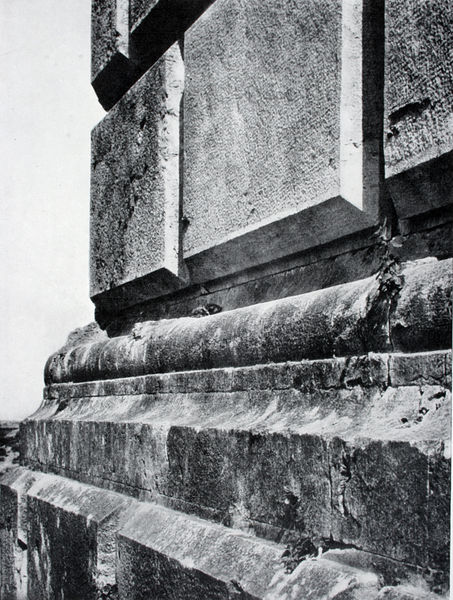
Titel: Linker Turm, Detail
Künstler: Liphantes
Standort: Capua
Institution: Brückentoranlage
Schlagwörter: gestein, himmel, weiß, landschaft, stadt, ausschnitt, grau, schwarz, gebäude, haus, alt, wand, architektur, sockel, stein, kirche, pflanze, ecke, fassade, risse, mauer, erosion, massiv, material, detail, stufen, glatt, platte, foto, fotografie, denkmal, mauerwerk, schwarzweiß, photo, rustika, geometrisch, sims, kaputt, gesims, putz, kehle, quader, fuge, schräge, basis, viereck, wulst, bau, geschoss, schroff, monument, kassette, ebenen, fundament, sockelzone, rustica, schäden, beschädigt, s/w, hausecke, behauen, gebäudesockel, nix, blendarchitektur, blendstein, hochformatt